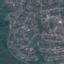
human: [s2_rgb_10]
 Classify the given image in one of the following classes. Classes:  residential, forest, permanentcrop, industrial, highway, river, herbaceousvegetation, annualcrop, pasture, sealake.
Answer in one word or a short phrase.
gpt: Residential